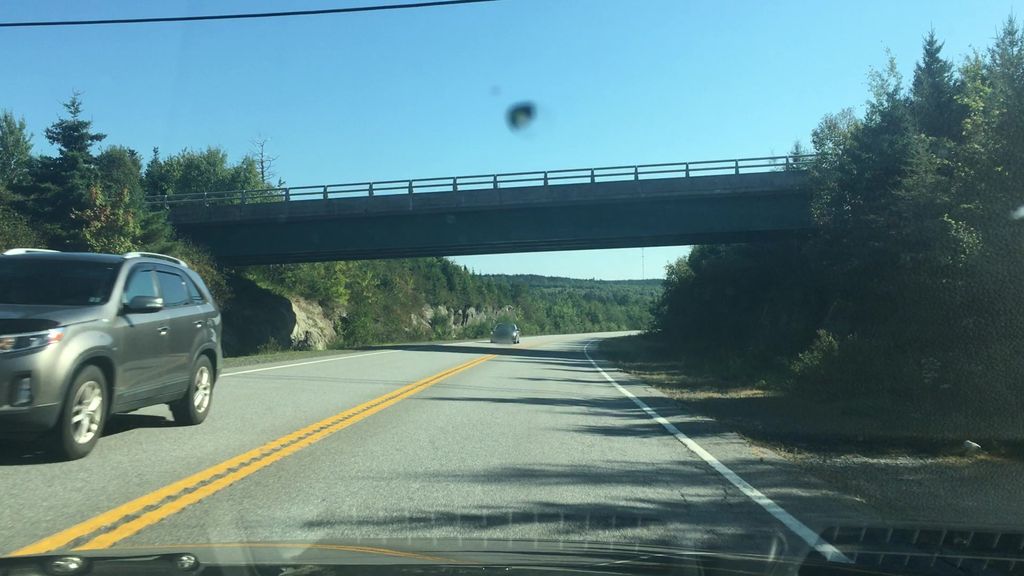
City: halifax